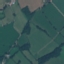
Label: Pasture